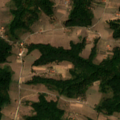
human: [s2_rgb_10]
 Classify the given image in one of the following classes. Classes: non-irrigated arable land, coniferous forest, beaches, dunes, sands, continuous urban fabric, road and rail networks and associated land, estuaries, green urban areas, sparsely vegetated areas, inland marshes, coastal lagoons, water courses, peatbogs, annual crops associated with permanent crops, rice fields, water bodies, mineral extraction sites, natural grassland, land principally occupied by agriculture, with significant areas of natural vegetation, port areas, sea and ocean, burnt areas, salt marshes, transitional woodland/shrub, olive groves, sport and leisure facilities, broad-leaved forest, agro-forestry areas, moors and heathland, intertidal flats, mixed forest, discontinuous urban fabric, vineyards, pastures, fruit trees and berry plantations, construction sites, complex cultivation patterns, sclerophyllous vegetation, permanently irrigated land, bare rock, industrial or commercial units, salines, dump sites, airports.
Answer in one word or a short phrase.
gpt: complex cultivation patterns, broad-leaved forest